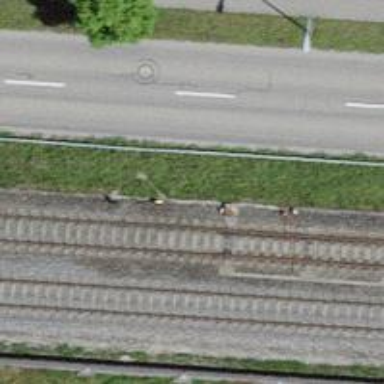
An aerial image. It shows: Railway switch.